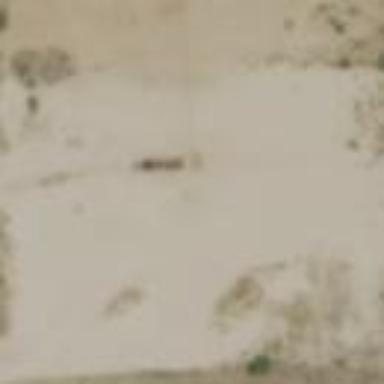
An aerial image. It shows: Wellsite characterized by natural sand terrain.